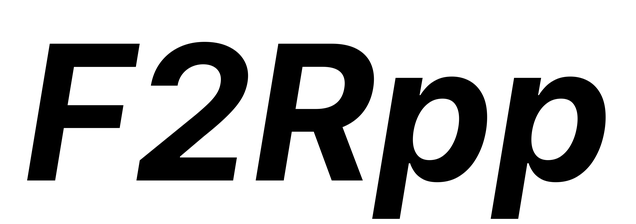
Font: Inter-Italic_Bold_Italic